Interaction volume radius: 10 \u00c5
Interaction volume height: 45 \u00c5
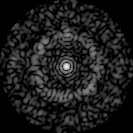
Disorder parameter: 0.8179